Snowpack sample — Loveland Pass, Silver Plume, Colorado, USA (2/11/26, 12:00 PM MST)
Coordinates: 39.663, -105.886
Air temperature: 35 °F
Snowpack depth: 82 cm
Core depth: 20 cm
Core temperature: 17.6 °F
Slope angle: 13°, slope face: 12°
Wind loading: high
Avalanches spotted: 1
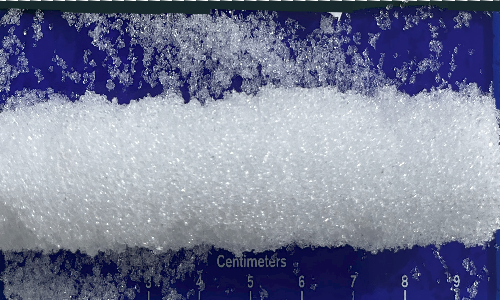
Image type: core
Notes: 1 small avalanche spotted on the north side of the bowl, lots of wind loading